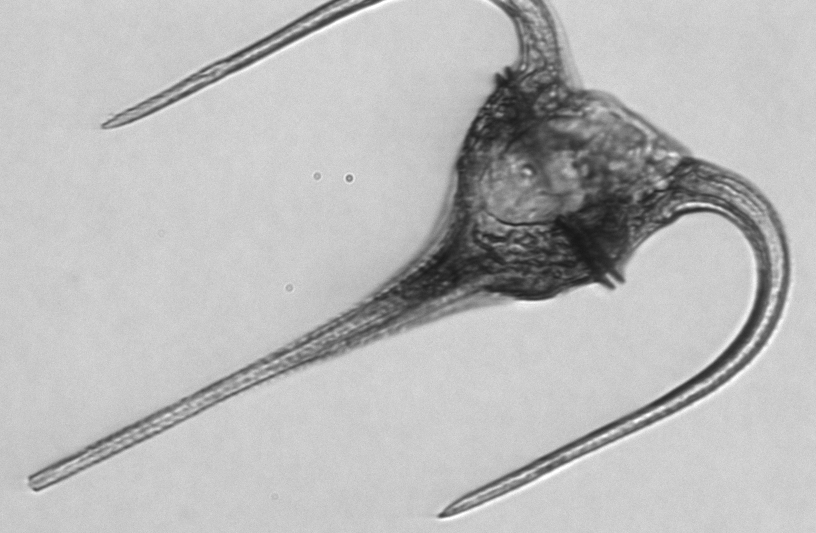
Label: Tripos